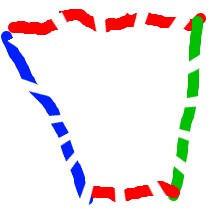
Shape: trapezoid